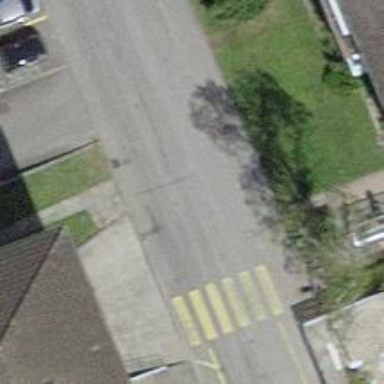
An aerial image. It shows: Footway made of concrete plates.